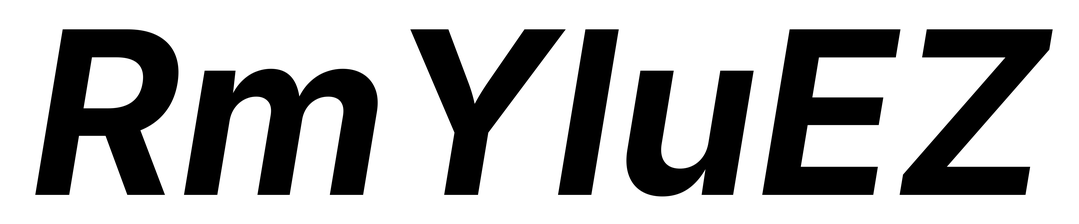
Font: Inter-Italic_Bold_Italic